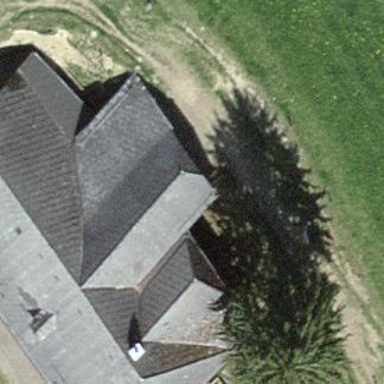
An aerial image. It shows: Farm building.